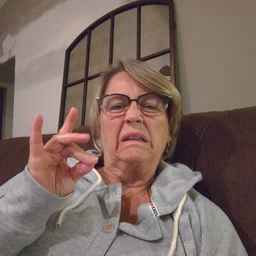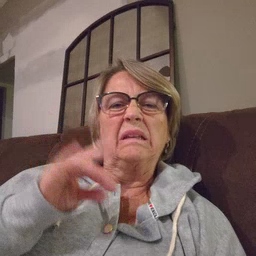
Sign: sticky